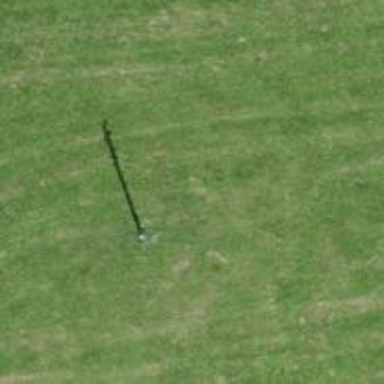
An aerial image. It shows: Power pole.